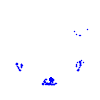
Particle: electron